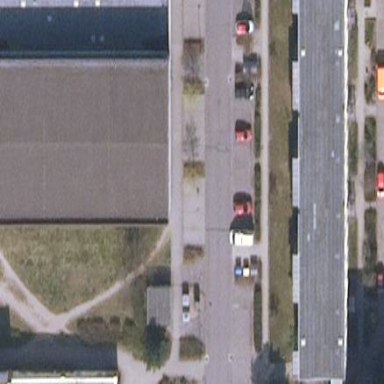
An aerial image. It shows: Sports hall building.